Aerial crown-view tile of a tropical tree (Barro Colorado Island, Panama), acquired 20240611:
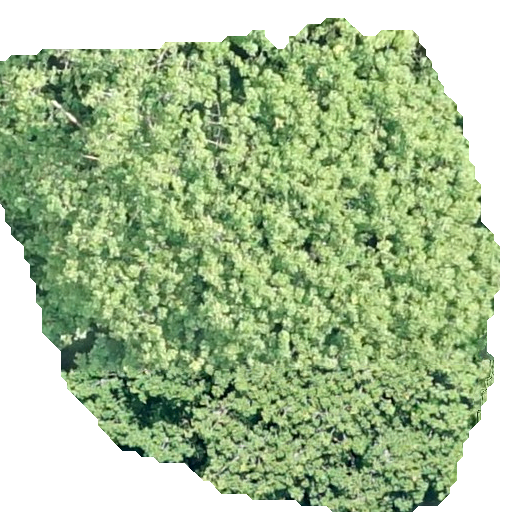
Species: Sterculia apetala
GBIF accepted scientific name: Sterculia apetala
Crown area: 309.376 m²